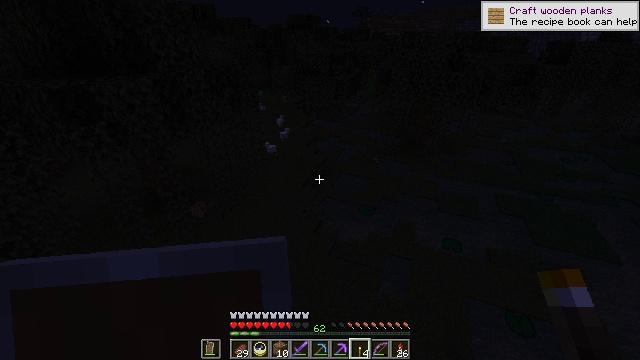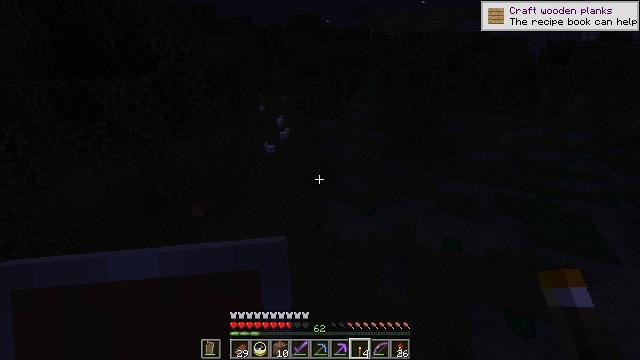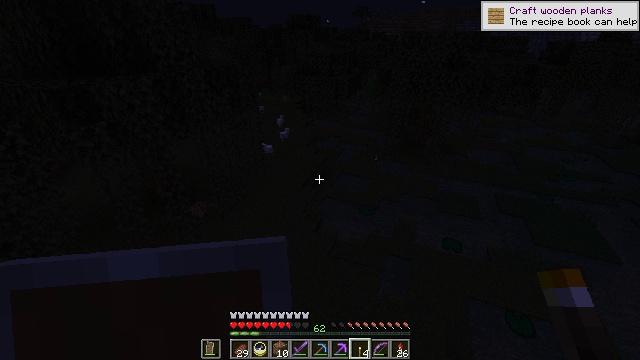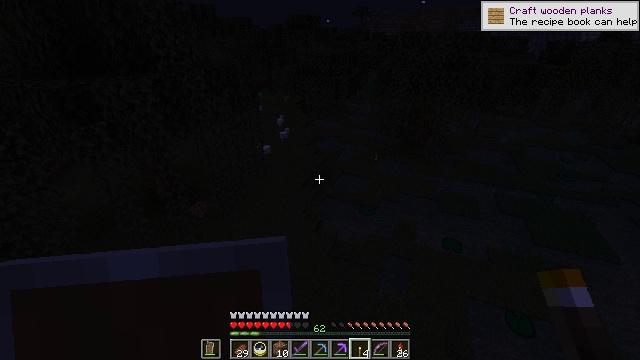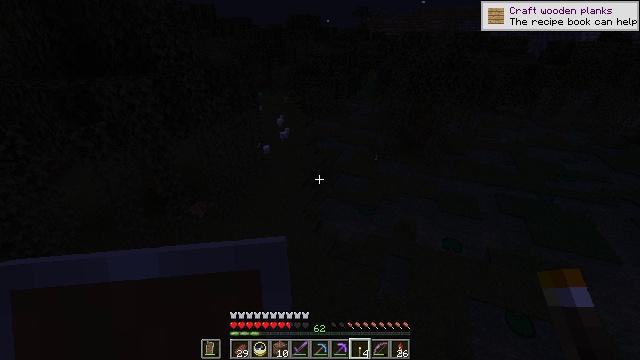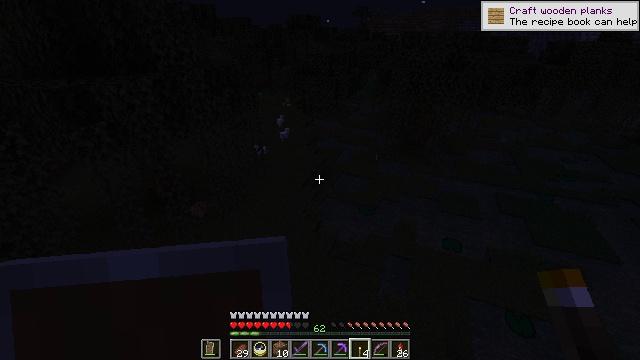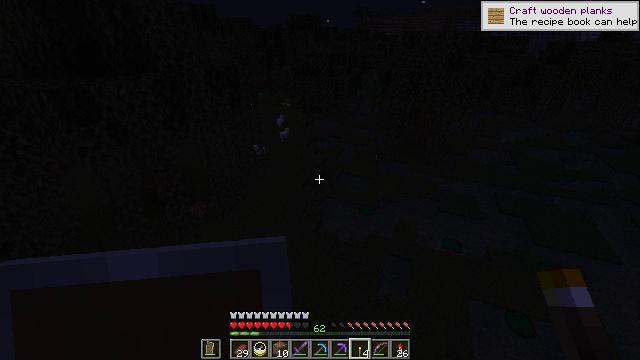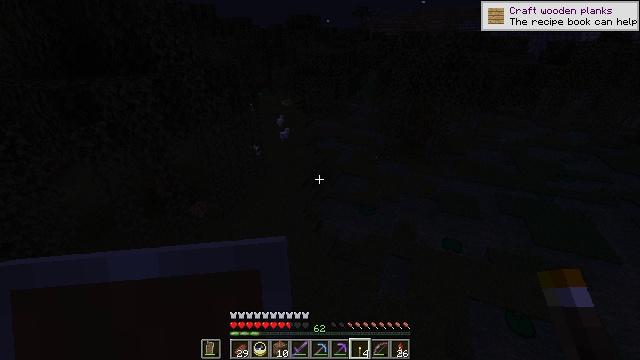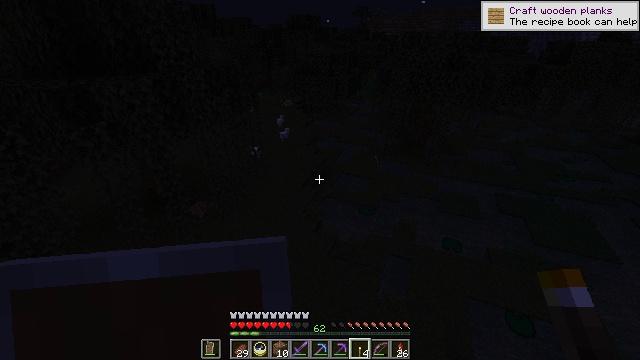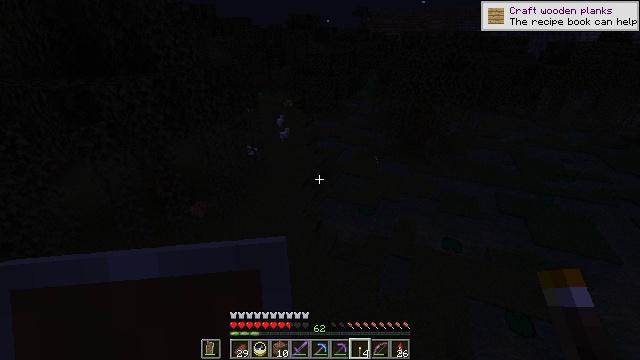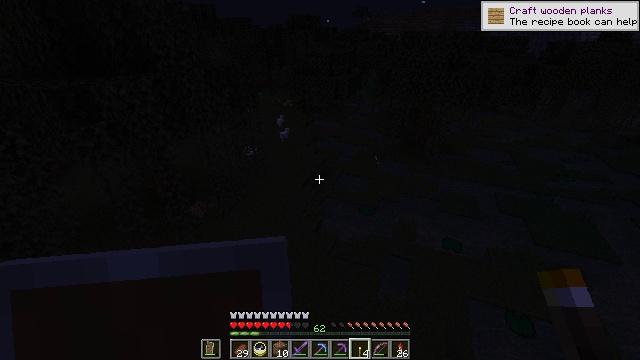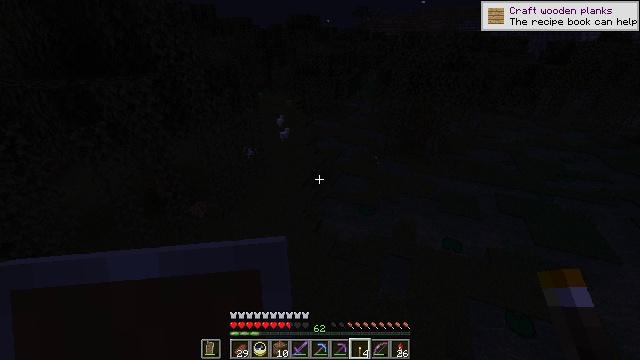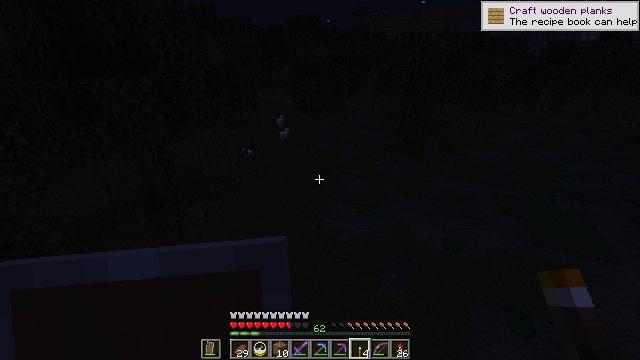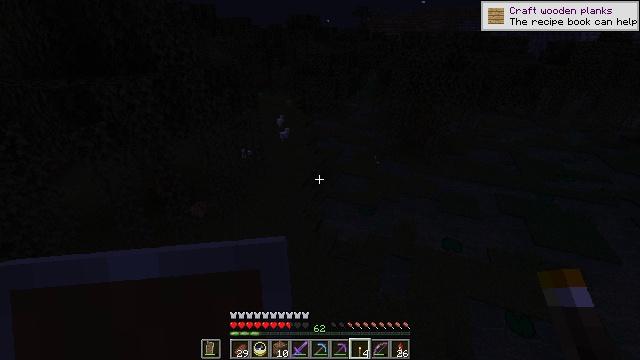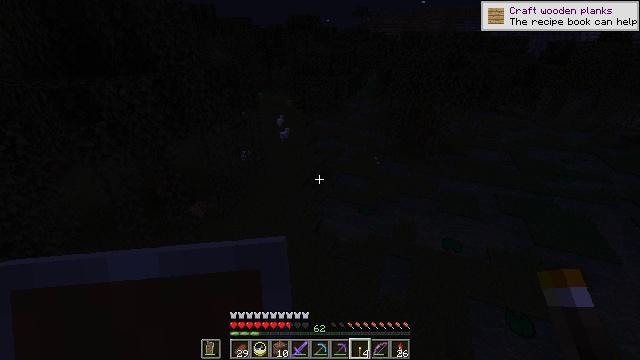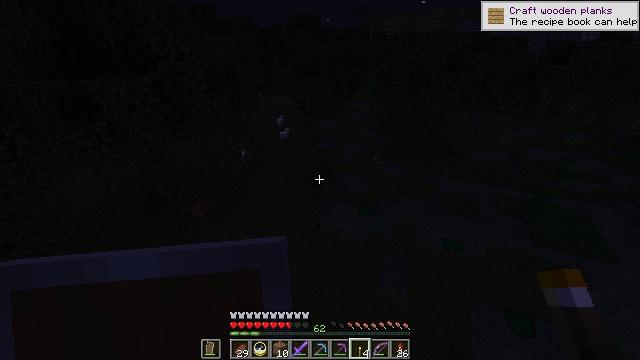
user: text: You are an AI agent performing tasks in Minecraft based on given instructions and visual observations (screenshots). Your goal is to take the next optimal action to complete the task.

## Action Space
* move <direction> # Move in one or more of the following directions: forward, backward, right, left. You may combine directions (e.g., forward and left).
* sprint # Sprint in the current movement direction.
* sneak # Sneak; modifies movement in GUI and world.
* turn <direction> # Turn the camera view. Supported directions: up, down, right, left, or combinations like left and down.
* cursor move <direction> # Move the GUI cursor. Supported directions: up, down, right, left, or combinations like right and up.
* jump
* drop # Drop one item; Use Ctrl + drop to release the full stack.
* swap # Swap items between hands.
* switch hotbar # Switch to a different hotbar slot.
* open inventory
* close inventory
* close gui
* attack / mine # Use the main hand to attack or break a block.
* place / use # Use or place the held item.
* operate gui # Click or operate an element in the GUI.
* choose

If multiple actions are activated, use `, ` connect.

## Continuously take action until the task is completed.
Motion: motion action
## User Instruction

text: Kill enemies.
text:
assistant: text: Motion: sneak
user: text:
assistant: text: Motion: sneak
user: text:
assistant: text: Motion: sneak
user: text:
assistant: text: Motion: sneak
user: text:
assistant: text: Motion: sneak
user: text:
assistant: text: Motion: sneak
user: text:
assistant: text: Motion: sneak
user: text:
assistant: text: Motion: sneak
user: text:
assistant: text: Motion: sneak
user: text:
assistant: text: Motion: sneak
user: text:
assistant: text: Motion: sneak
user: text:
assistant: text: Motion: sneak
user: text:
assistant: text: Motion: sneak
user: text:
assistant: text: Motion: sneak
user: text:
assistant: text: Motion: sneak
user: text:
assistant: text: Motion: sneak
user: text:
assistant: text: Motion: sneak
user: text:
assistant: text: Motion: sneak
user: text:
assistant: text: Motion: move left, sneak
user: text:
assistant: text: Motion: move left, sneak
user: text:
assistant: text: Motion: move left, sneak
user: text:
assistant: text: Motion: move left, sneak
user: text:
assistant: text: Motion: move left, sneak
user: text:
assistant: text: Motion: move left, sneak
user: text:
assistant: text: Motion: move left, sneak
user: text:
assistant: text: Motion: move left
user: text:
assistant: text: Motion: move left
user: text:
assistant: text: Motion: no_op
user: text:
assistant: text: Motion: no_op
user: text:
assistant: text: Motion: no_op